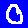
Digit: 0